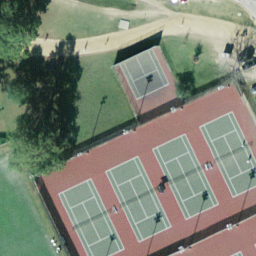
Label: tenniscourt